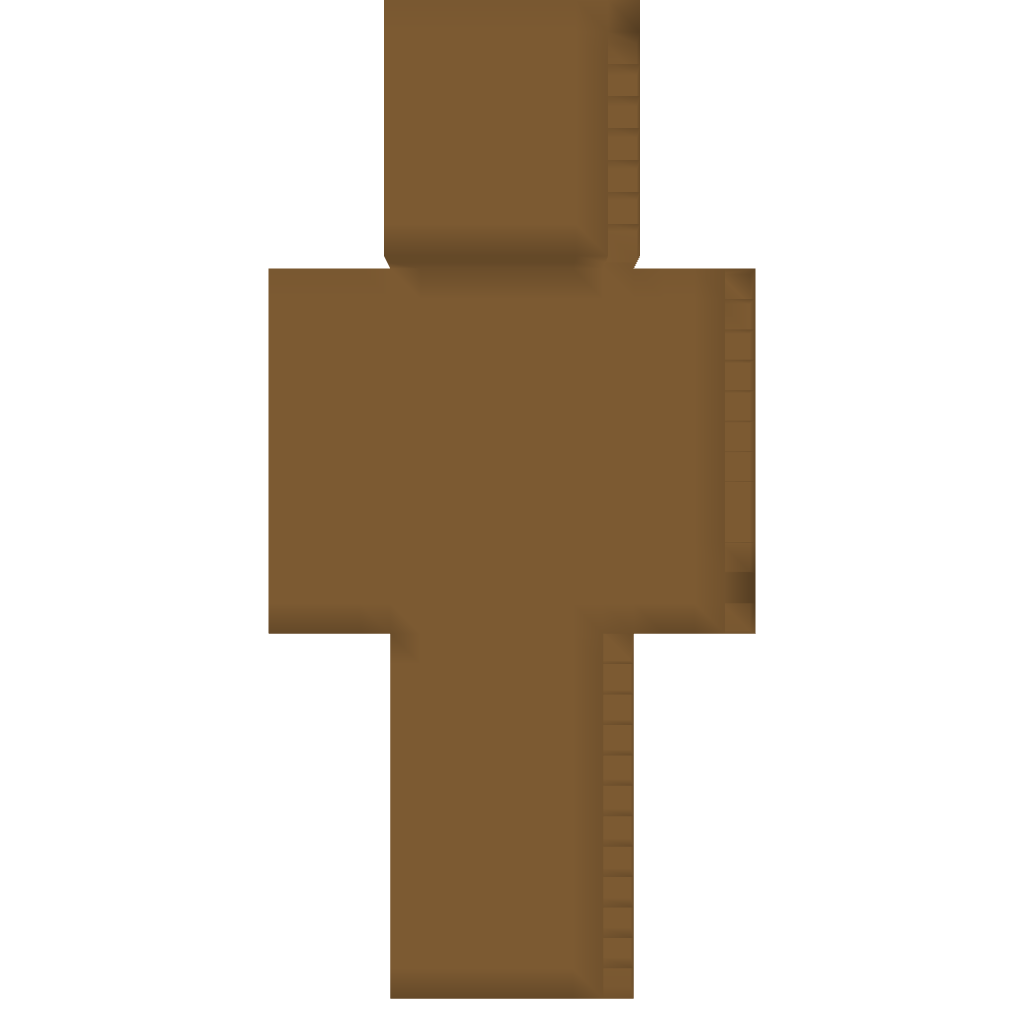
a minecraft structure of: Mr.Bear high quality